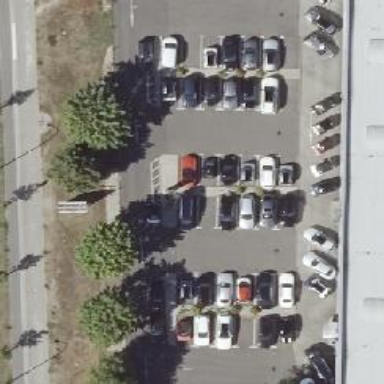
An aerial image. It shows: Asphalt parking aisle road for service vehicles.